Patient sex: M
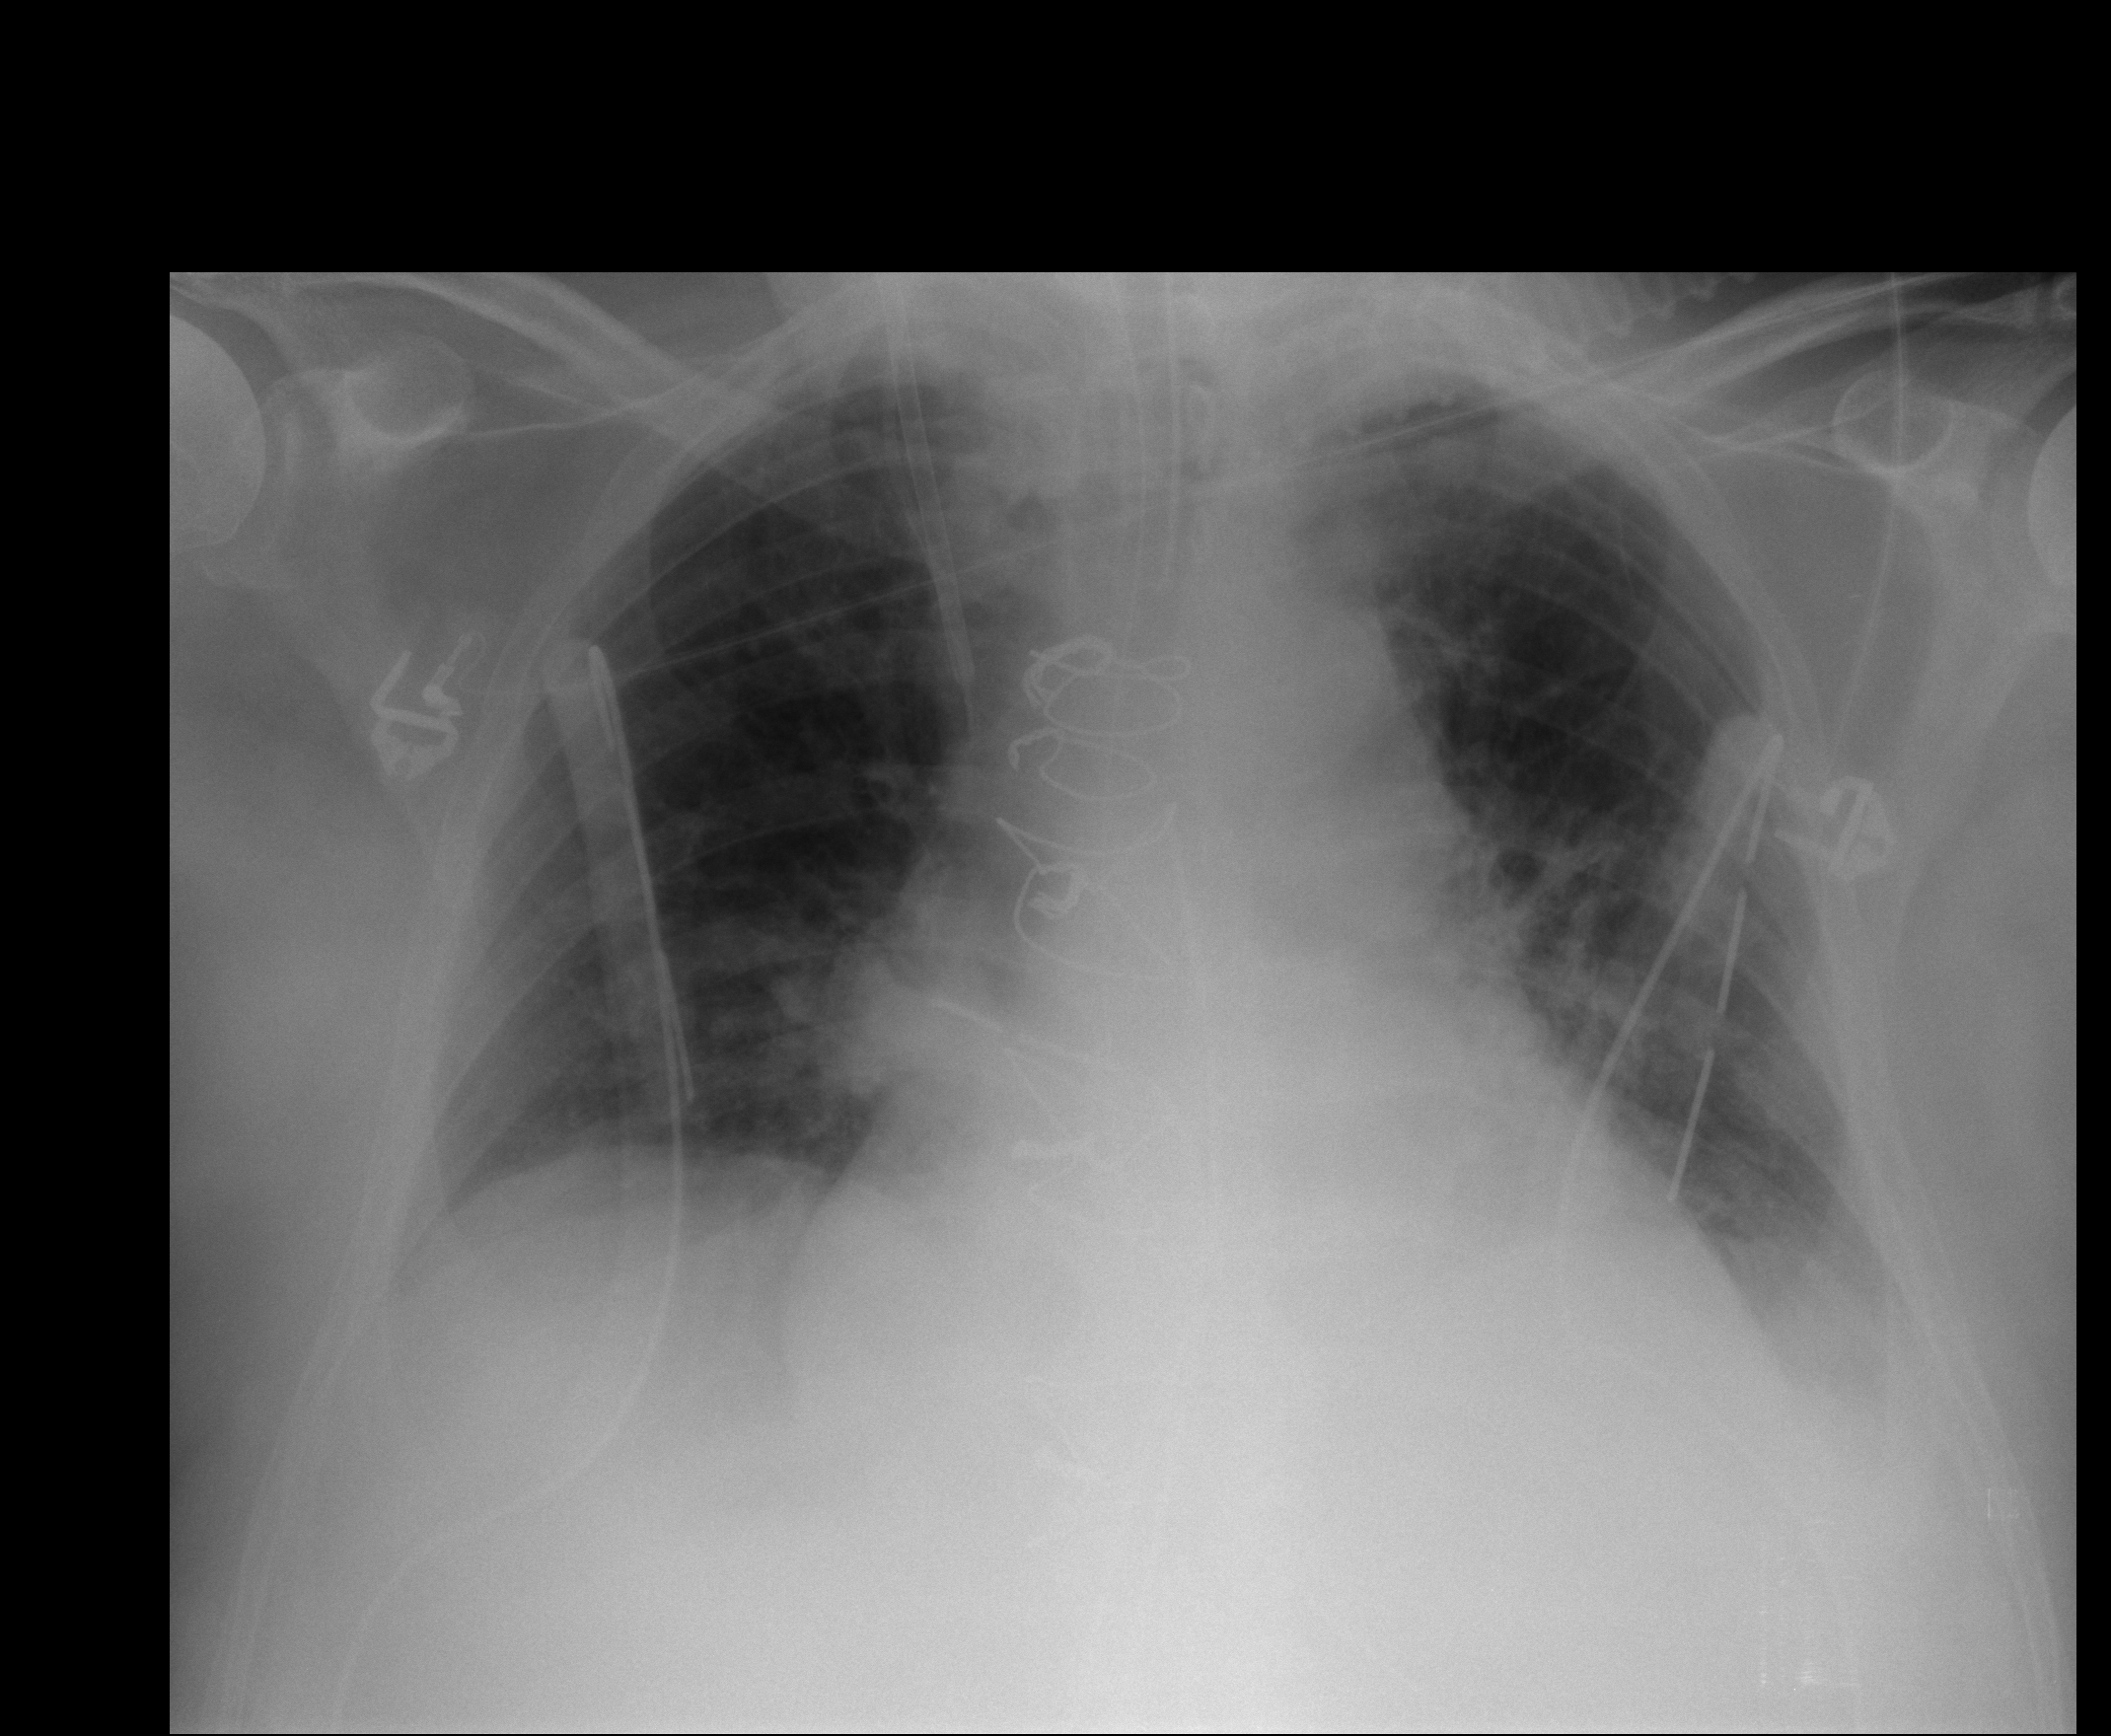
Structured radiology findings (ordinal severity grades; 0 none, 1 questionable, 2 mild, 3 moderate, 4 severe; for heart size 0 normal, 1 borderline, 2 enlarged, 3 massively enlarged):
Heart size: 2
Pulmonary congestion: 2
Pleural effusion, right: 0
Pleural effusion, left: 2
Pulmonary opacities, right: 0
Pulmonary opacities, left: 0
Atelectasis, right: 2
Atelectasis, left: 2